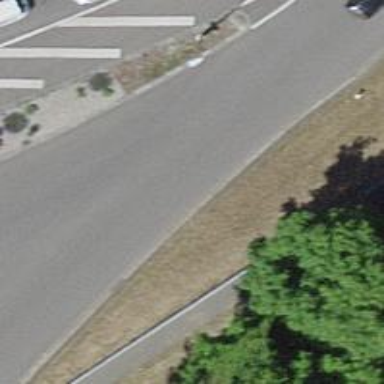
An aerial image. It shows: Asphalt road with separate sidewalk. The road is primary link.